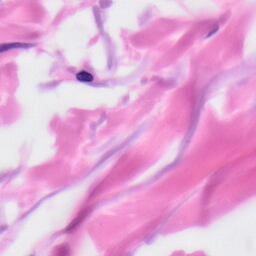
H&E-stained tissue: Skin